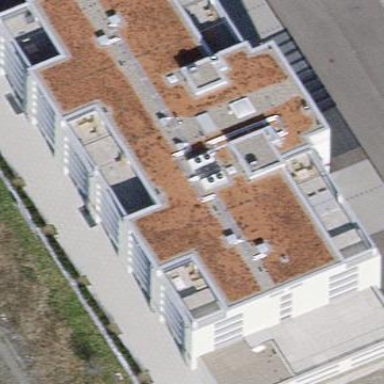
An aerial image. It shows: Commercial building.